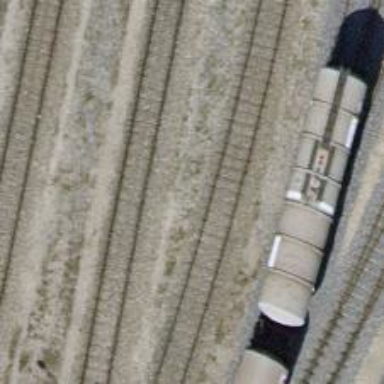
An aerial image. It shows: Single-track railway spur.